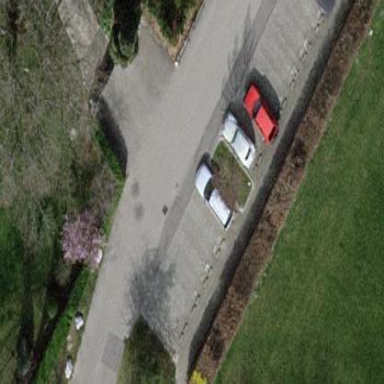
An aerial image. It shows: Street side parking area.